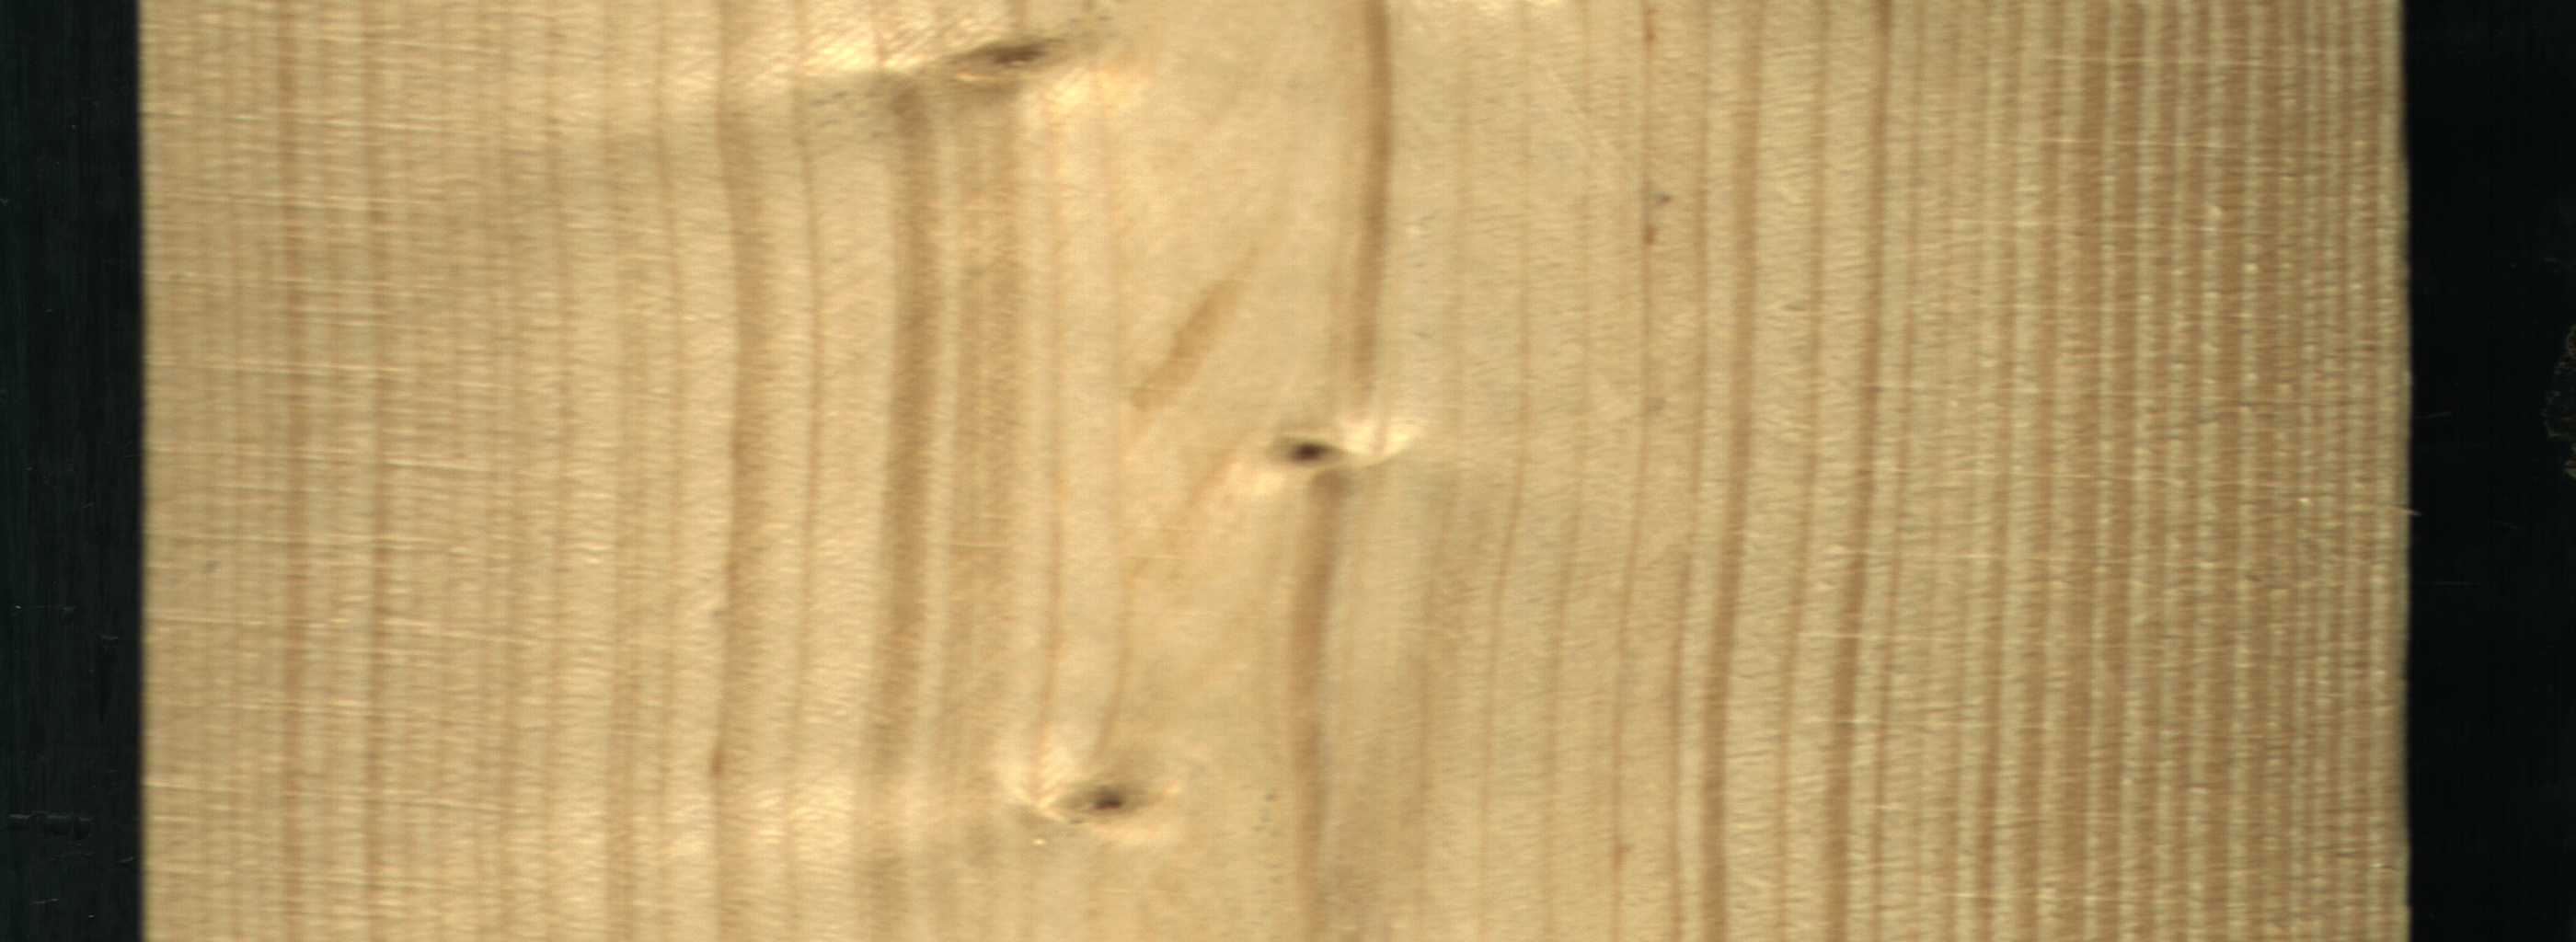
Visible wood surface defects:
Live_Knot
Live_Knot
Live_Knot